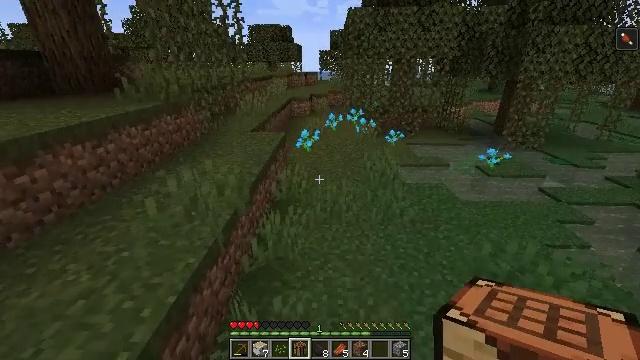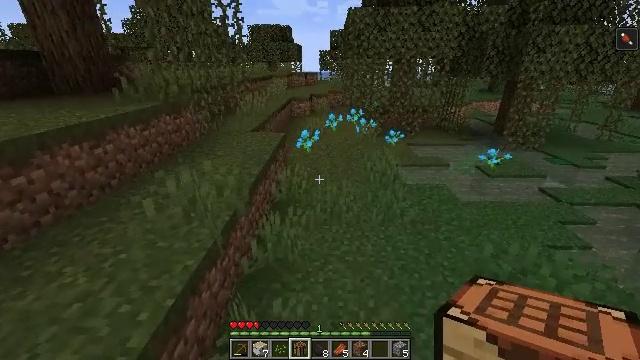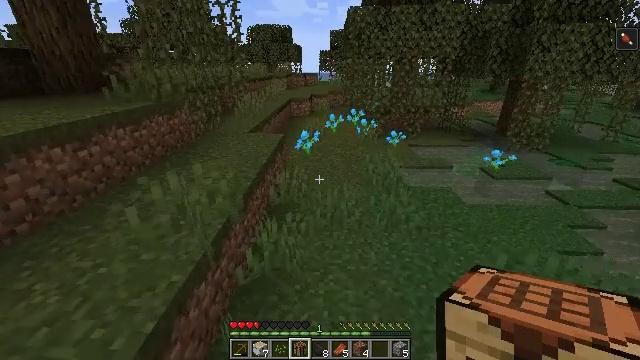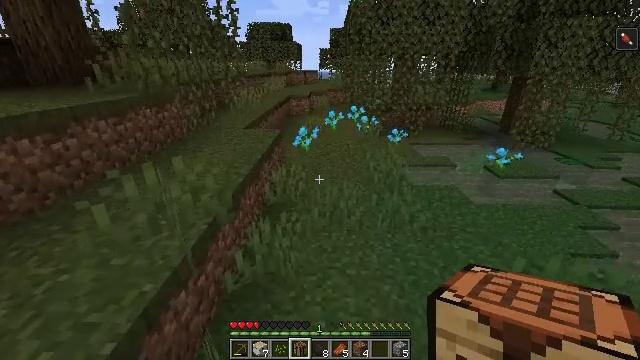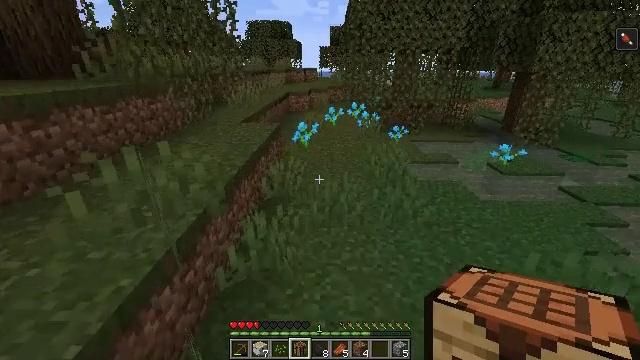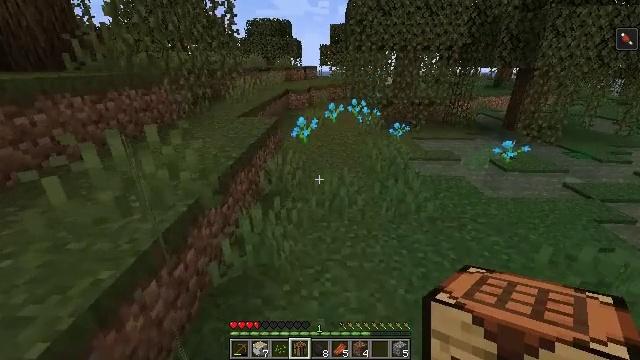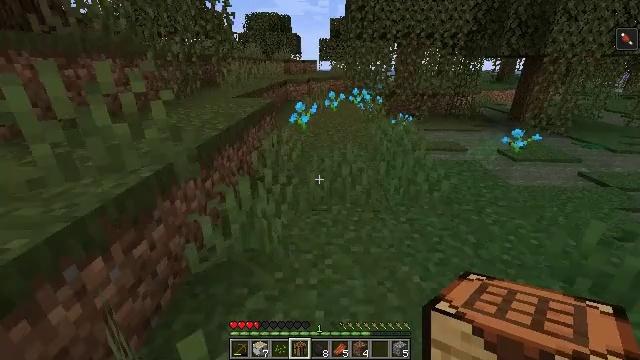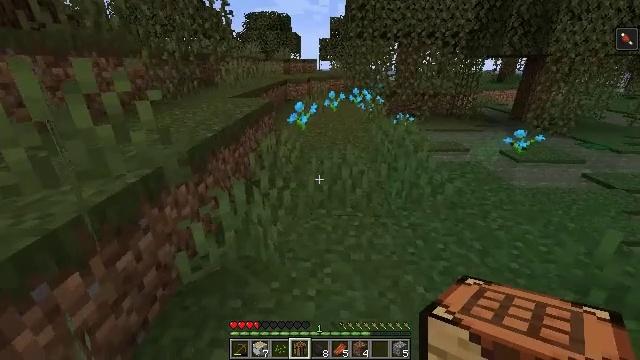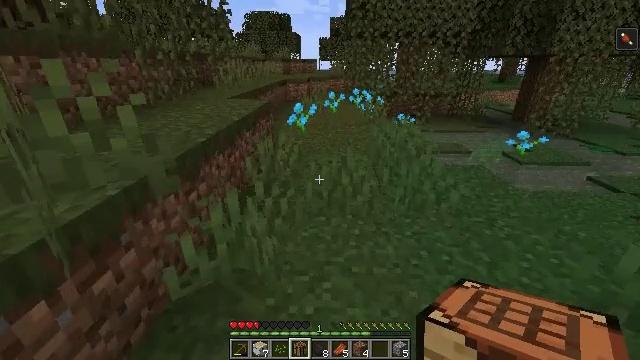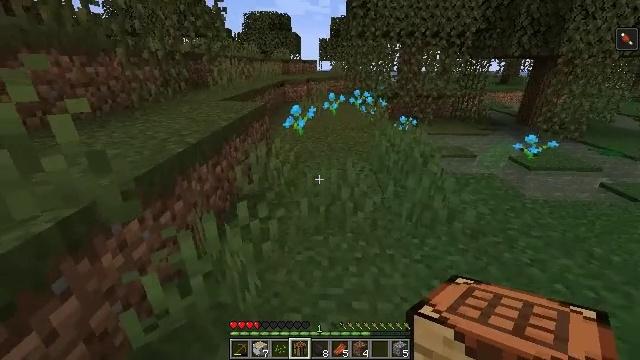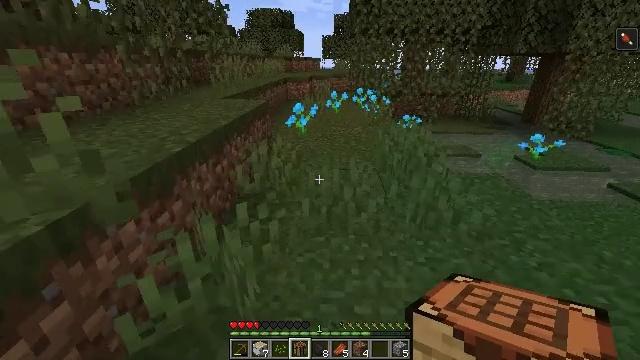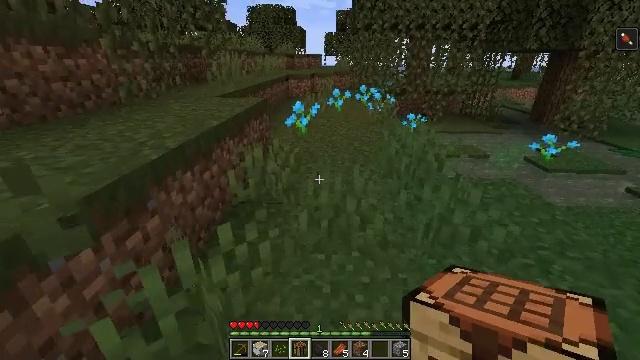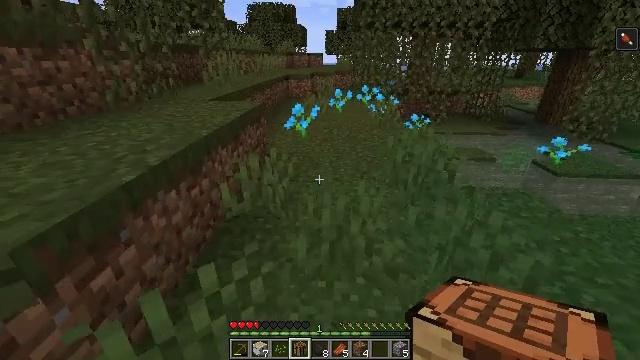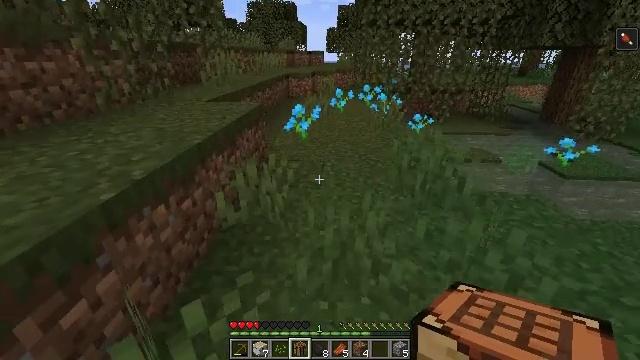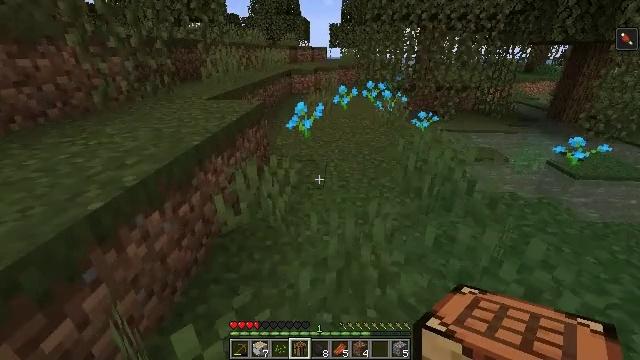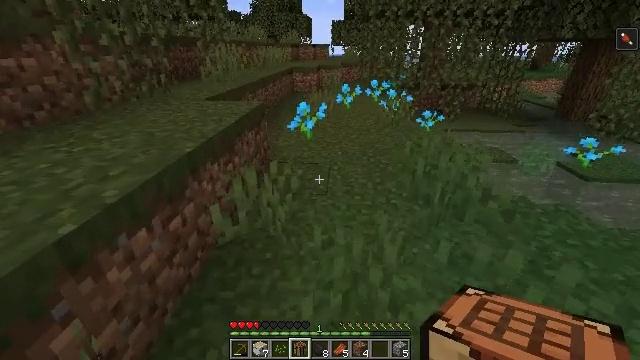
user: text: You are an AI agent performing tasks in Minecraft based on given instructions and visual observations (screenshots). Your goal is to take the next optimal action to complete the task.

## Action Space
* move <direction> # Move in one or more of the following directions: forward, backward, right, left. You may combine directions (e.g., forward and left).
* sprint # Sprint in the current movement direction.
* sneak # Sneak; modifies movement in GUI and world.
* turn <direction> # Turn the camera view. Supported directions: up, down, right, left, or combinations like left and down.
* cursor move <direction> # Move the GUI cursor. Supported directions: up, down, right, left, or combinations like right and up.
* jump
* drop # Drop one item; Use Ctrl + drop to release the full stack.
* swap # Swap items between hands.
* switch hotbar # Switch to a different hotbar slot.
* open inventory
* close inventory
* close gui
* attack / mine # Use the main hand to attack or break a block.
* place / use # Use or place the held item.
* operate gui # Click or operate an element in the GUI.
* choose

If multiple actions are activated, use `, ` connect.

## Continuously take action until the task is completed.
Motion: motion action
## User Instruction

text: Pick up a blue orchid.
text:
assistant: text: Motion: move forward
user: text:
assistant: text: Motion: move forward
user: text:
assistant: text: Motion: move forward
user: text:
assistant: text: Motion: move forward
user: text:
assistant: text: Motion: move forward
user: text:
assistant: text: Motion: move forward
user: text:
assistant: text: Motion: move forward
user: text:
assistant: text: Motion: move forward
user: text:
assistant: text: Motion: move forward
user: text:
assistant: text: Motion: move forward
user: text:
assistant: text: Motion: move forward
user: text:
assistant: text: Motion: move forward
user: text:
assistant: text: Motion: move forward
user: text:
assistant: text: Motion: move forward
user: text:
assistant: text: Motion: move forward
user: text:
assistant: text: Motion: move forward
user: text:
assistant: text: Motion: move forward
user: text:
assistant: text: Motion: move forward
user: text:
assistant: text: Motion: move forward
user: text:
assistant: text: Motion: move forward
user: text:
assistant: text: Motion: move forward
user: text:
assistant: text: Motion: move forward
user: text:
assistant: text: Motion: move forward
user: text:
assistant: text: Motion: move forward
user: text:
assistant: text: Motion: move forward
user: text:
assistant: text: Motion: move forward
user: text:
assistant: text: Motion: move forward, attack / mine
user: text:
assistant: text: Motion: move forward, attack / mine
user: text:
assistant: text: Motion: attack / mine
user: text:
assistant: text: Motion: attack / mine